Aerial crown-view tile of a tropical tree (Barro Colorado Island, Panama), acquired 20250414:
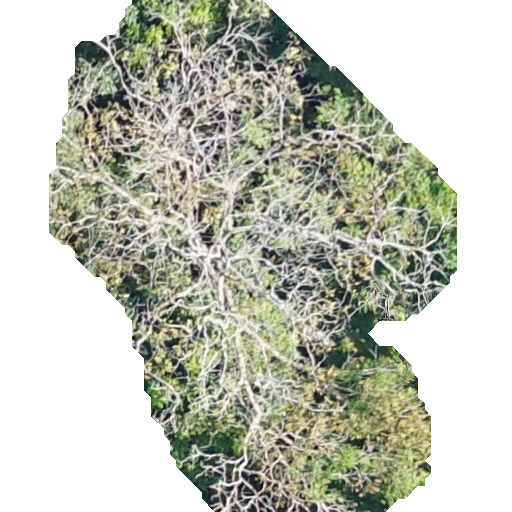
Species: Dipteryx oleifera
GBIF accepted scientific name: Dipteryx oleifera
Crown area: 232.113 m²